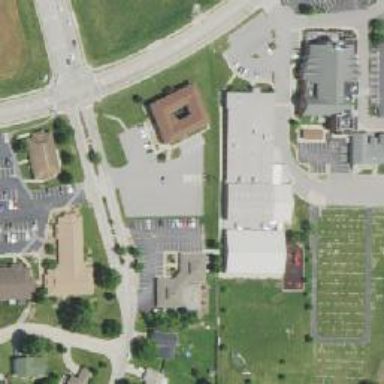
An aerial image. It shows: School.